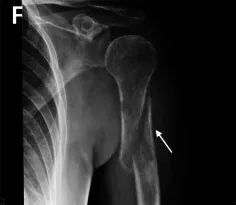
Series of radiographs explicit the progression of pathological fracture at the proximal third of the humeral shaft. E, F: Two-month follow-up radiograph showed unaltered alignment and positioning with ongoing mild impaction and apex medial/anterior angulation. No Significant interval callous formation. The union is not complete. There appears to be a moth-eaten pattern of the adjacent bony matrix concerning pathological fracture.
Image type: radiology (x_ray)